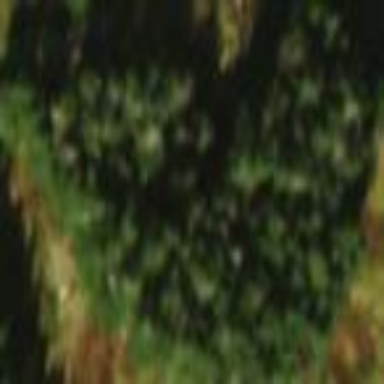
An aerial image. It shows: Coniferous forest area.